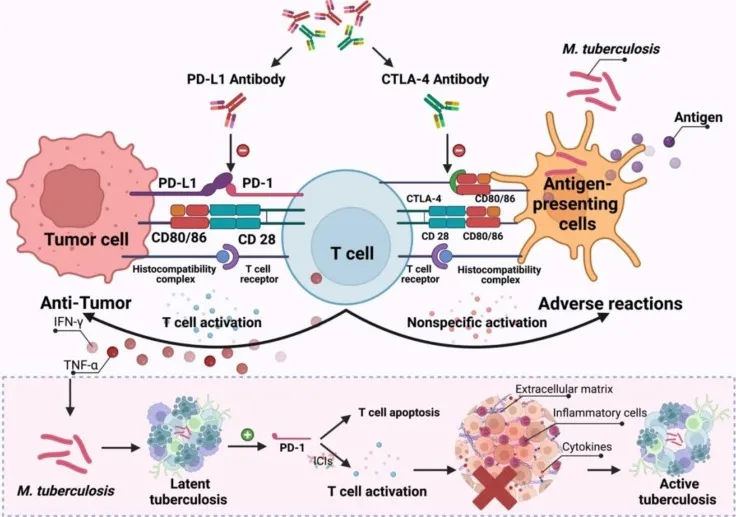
The possible mechanisms through which ICIs treatment promotes the development of TB infection.
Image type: pathology (h&e)